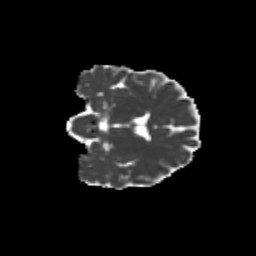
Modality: MD
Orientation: coronal
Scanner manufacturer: siemens
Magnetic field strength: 3 T
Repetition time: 9.2 s
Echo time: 0.084 s